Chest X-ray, PA view. Patient: 27 years old, sex M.
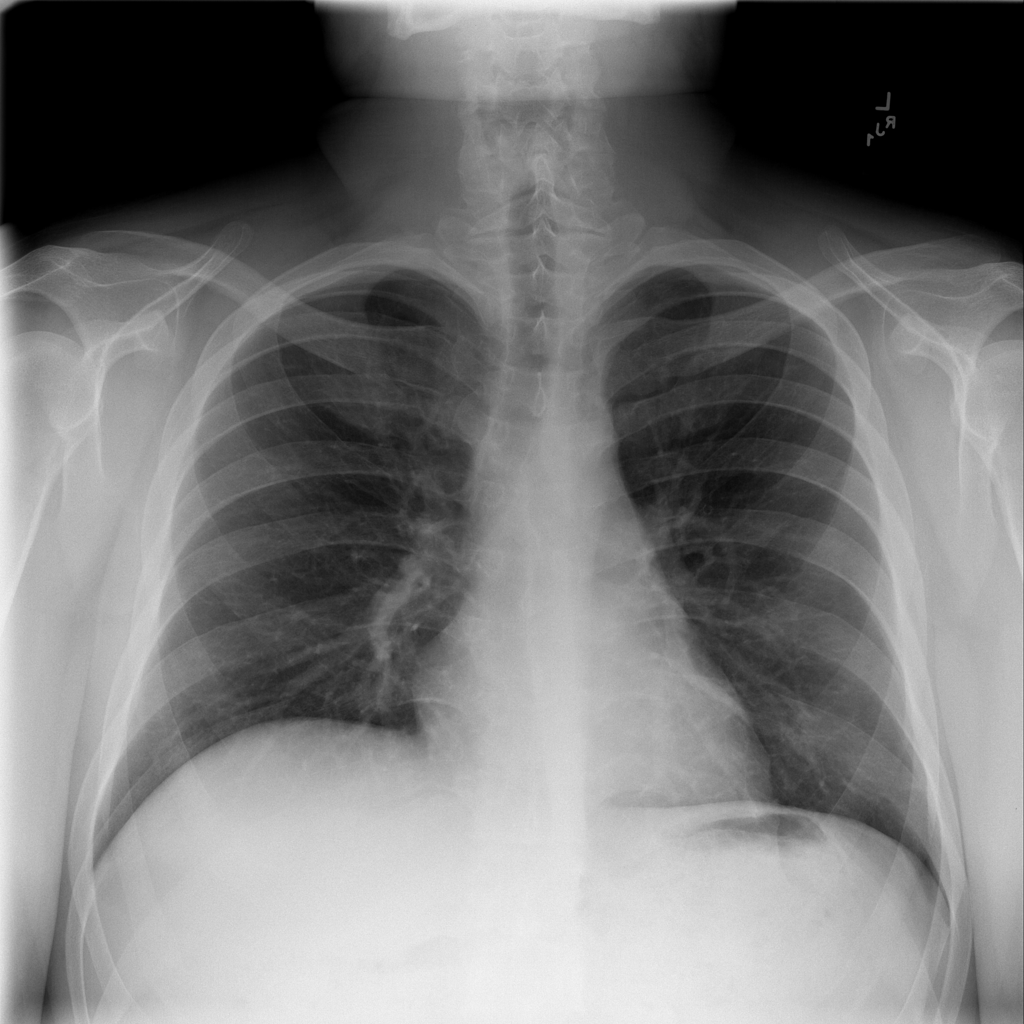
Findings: No Finding